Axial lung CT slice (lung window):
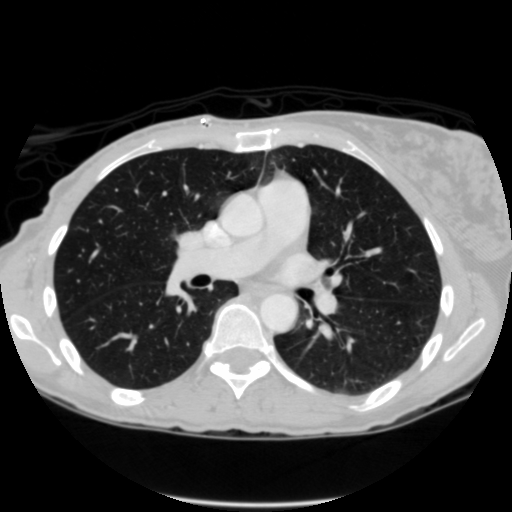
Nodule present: no